Field crop: maize
Growth stage: 2
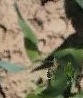
Species: maize